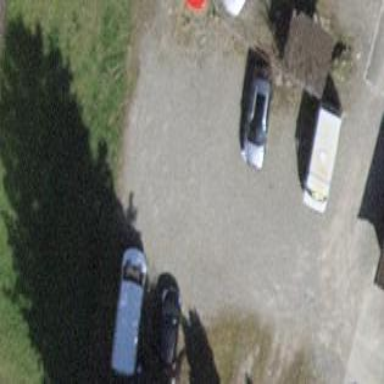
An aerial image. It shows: Parking area with surface.